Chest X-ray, PA view. Patient: 43 years old, sex M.
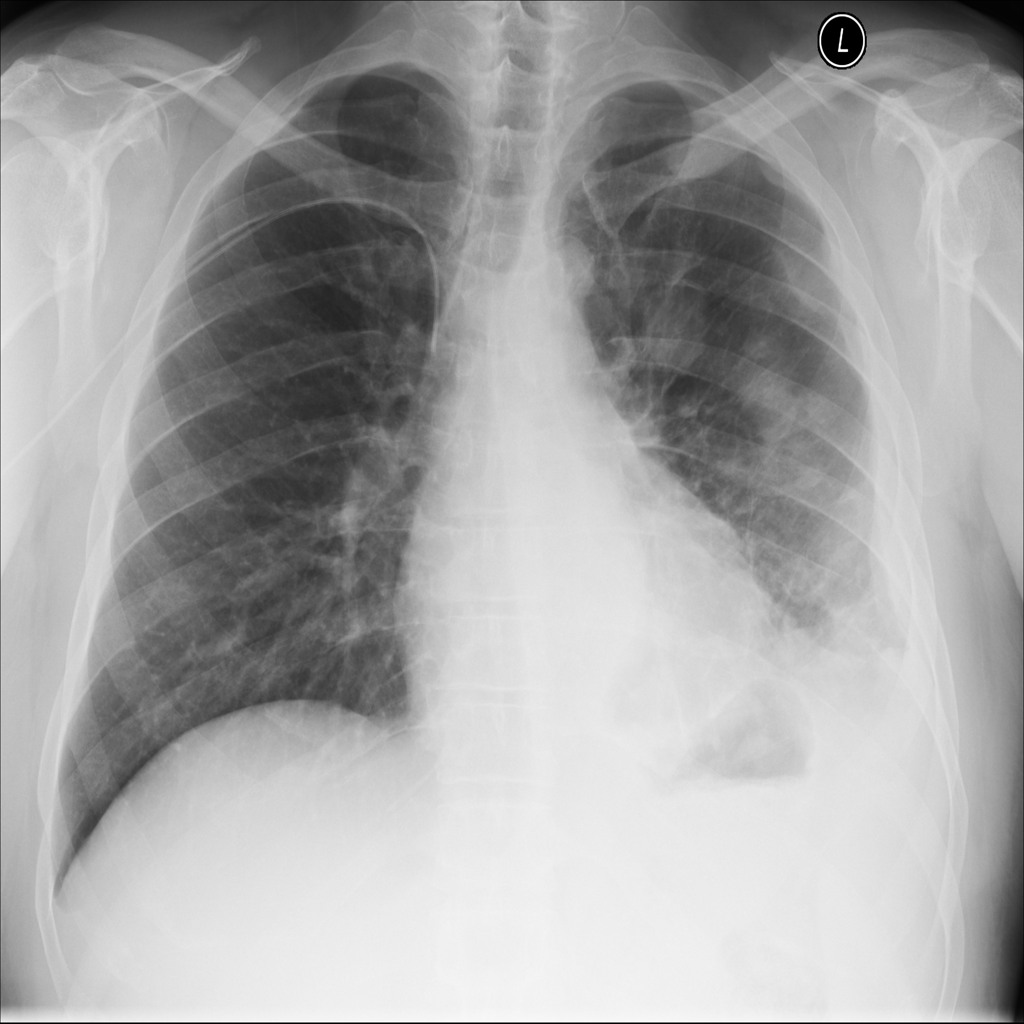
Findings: Mass, Pleural_Thickening